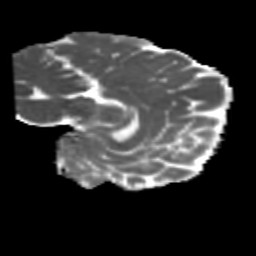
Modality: MD
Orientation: sagittal
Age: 26
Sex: female
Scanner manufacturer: siemens
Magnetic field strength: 3 T
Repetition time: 1.8 s
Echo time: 0.07 s